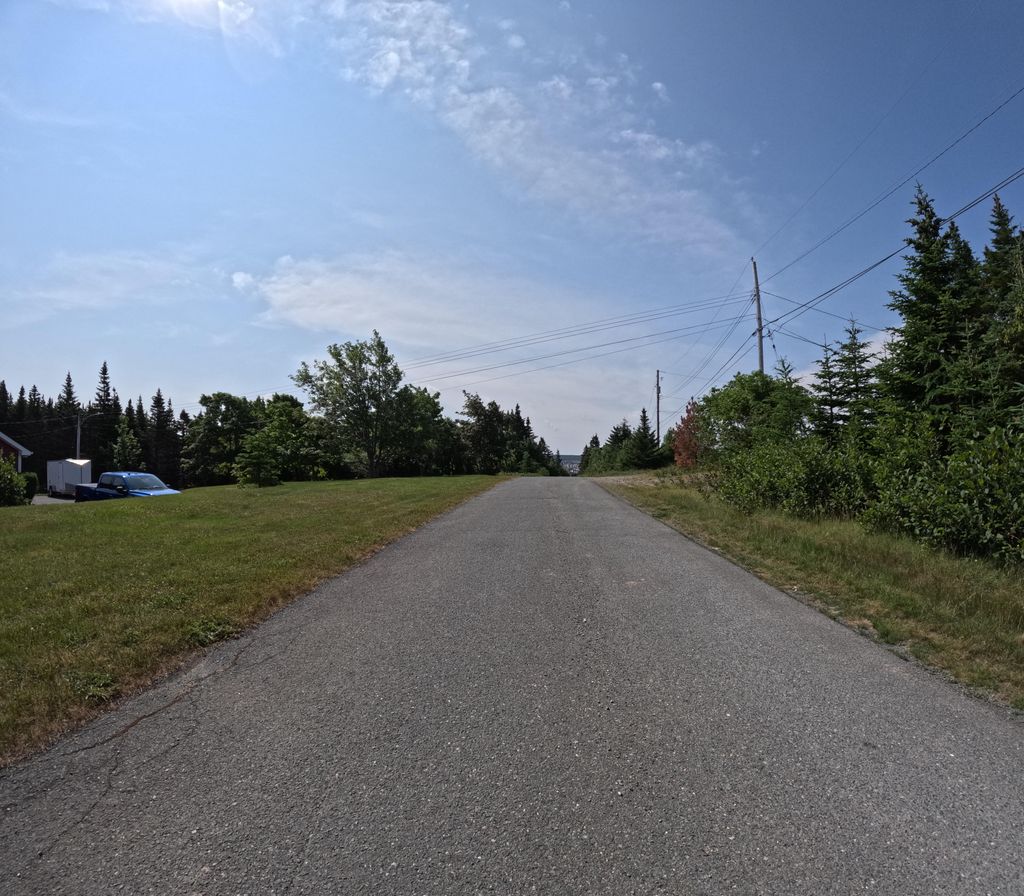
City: st_johns